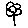
Label: flower